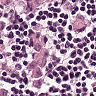
Metastatic tissue present: yes